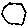
Label: hexagon